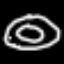
Label: donut